Question: I'm using MCRYPT to encrypt sensitive data and save them to the database. The encrypted data look like this (non-encrypted data above the encrypted data)

then insert to the MySQL PDO database as usual in a text field utf8_unicode_ci but the result is empty most of the times. Sometimes it saves only the first character. So how to save the encrypted value into the database?
'''
$stmt=$db->prepare("insert into TABLE (myData) VALUES (:enc) ");
$stmt->bindParam(':enc',$encrypted);
$stmt->execute();
'''
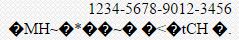
Answer: additionally encode base64
encode after encryption
'''
base64_encode($encrypted)
'''
and decode before decryption
'''
base64_decode($encrypted)
'''